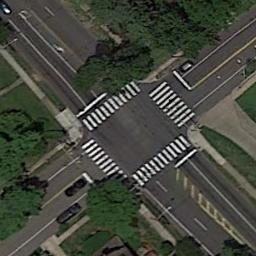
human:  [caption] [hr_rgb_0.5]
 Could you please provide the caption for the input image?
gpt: There are several moving vehicles on the road at the intersection, And there are many trees around the intersection .

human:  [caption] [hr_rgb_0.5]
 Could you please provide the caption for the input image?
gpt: An intersection with normal traffic located in a green area .

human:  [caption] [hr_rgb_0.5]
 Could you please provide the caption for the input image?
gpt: There are white cars at the intersection .

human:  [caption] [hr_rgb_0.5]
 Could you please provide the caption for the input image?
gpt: There are a lot of trees near the intersection .

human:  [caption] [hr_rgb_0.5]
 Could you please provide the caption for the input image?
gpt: There are some green trees and lawns around the intersection .